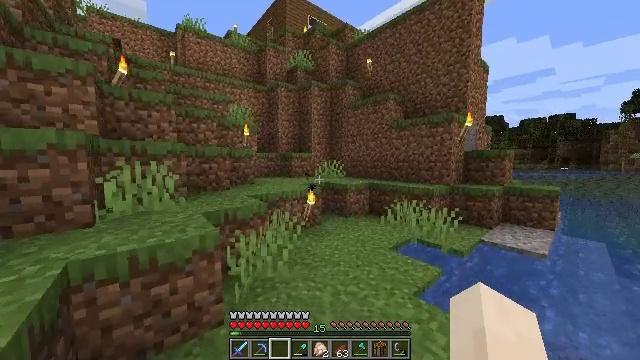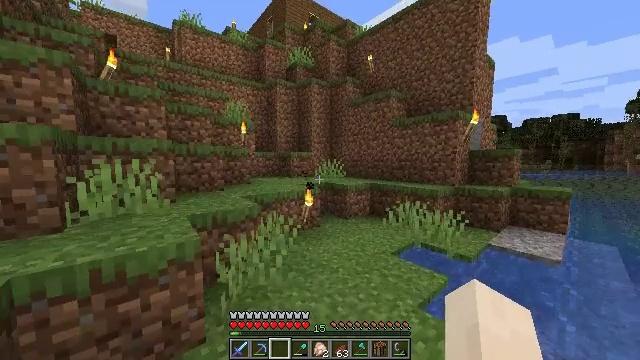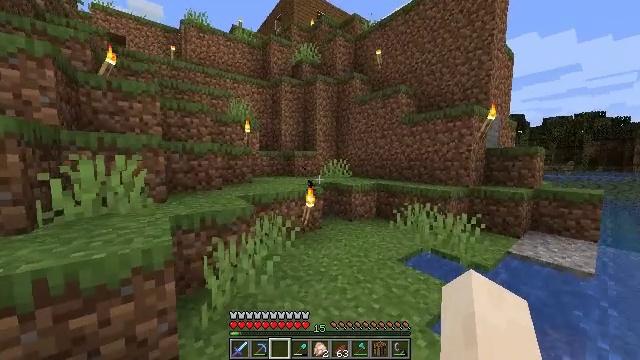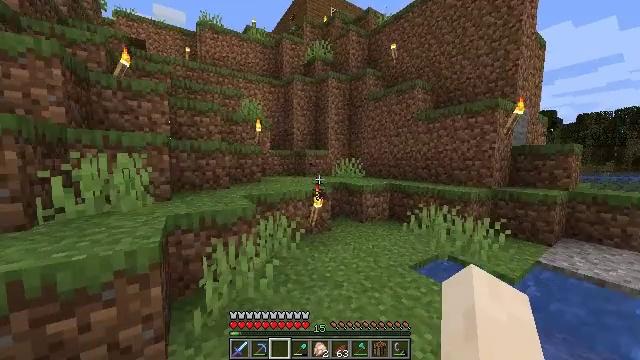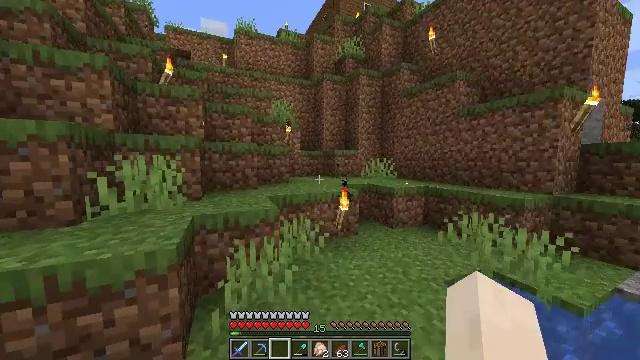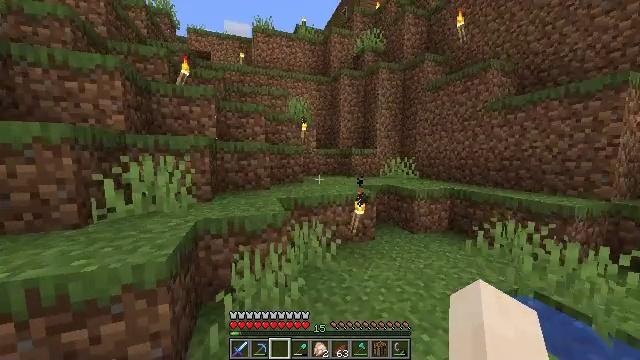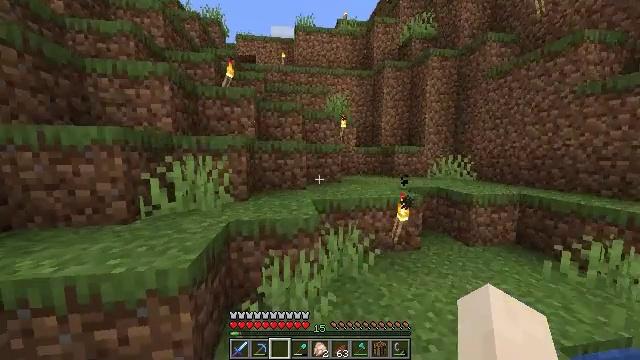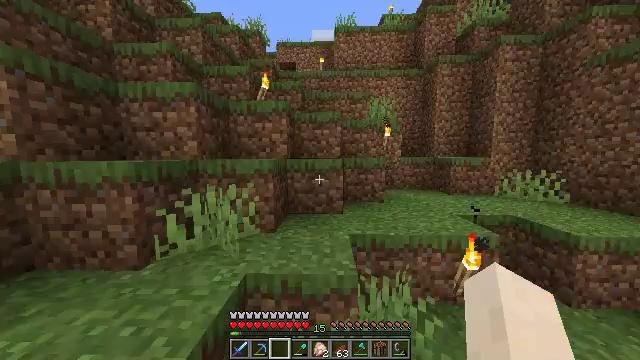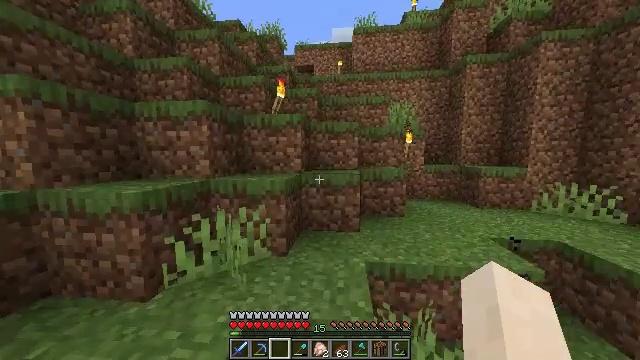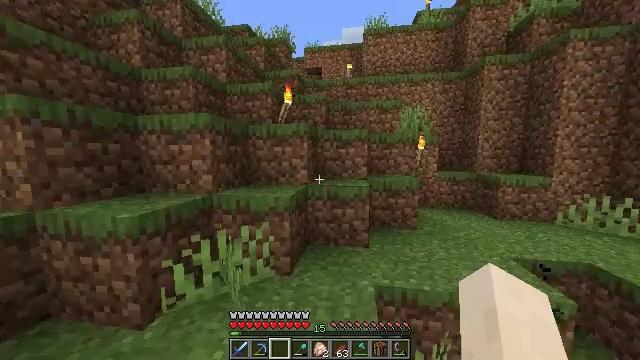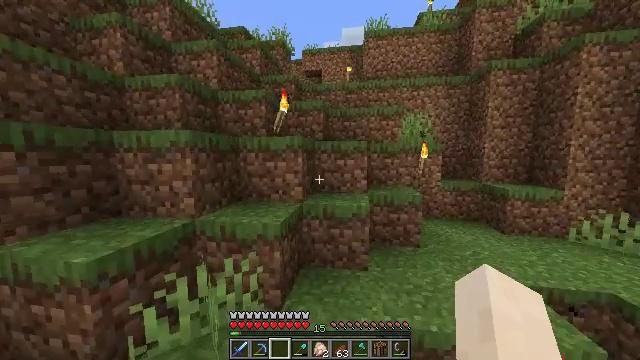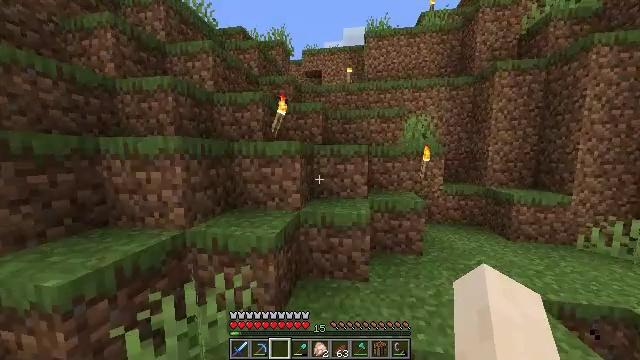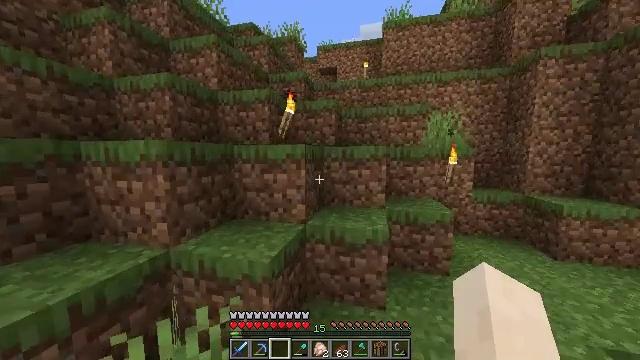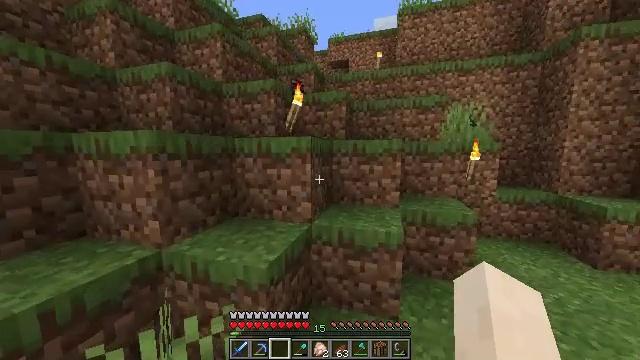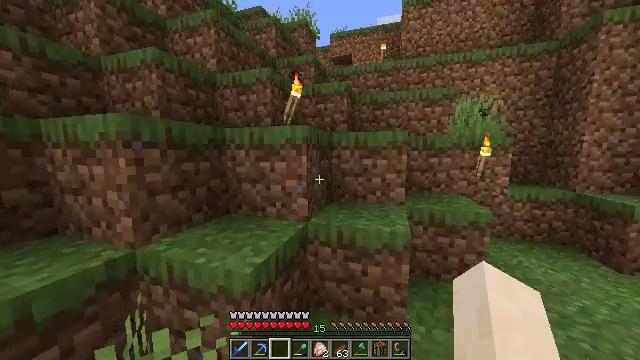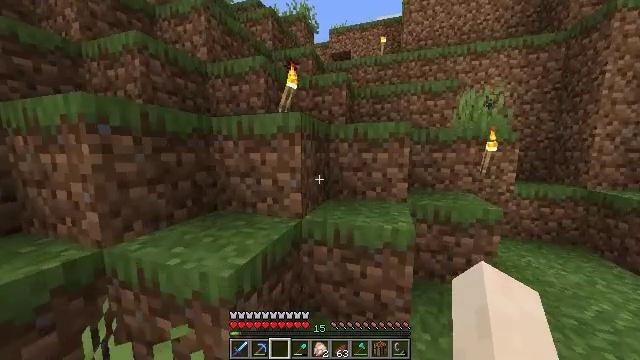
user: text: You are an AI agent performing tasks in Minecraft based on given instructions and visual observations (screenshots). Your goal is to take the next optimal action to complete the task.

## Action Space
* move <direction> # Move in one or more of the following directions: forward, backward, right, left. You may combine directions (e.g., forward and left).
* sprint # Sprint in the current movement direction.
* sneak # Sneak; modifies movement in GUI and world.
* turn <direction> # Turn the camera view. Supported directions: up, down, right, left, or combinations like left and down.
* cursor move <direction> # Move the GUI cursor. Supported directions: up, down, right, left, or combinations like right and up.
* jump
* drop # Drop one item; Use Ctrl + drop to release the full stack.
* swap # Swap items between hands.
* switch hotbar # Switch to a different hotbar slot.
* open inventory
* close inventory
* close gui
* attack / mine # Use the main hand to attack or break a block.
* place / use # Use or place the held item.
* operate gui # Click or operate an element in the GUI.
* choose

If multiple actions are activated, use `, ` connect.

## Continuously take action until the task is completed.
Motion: motion action
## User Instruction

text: Use the crafting grid to assemble arrows.
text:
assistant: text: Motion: move forward and move right, sprint
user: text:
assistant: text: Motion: move forward and move right, sprint, turn left
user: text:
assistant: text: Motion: move forward and move right, sprint, turn left
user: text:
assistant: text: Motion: move forward, sprint, turn left
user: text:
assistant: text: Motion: move forward, sprint, turn left
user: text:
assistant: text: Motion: move forward, sprint, turn left
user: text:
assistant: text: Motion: move forward, sprint, turn left, jump
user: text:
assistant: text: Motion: move forward, sprint, turn left, jump
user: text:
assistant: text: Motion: move forward, sprint, turn left, jump
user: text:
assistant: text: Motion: move forward, sprint, jump
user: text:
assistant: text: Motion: move forward, sprint, jump
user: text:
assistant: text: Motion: move forward, sprint, turn left, jump
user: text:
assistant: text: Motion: move forward, sprint, turn left, jump
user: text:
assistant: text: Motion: move forward, sprint, jump
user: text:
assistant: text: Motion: move forward, sprint, jump
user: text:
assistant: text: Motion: move forward, sprint, jump
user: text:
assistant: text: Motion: move forward, sprint, jump
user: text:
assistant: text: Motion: move forward, sprint, jump
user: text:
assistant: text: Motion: move forward, sprint, turn right and up, jump
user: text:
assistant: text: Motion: move forward, sprint, jump
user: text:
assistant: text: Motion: move forward, sprint, jump
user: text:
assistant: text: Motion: move forward, sprint, jump
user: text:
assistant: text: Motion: move forward, sprint, jump
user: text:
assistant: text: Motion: move forward, sprint, jump
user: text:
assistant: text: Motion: move forward, sprint, jump
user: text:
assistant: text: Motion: move forward, sprint, jump
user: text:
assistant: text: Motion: move forward, sprint, turn left, jump
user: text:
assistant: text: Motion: move forward, sprint, jump
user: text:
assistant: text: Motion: move forward, sprint, jump
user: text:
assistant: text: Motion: move forward, sprint, jump